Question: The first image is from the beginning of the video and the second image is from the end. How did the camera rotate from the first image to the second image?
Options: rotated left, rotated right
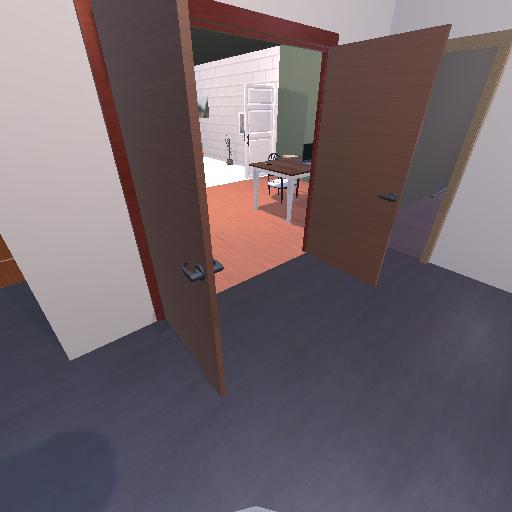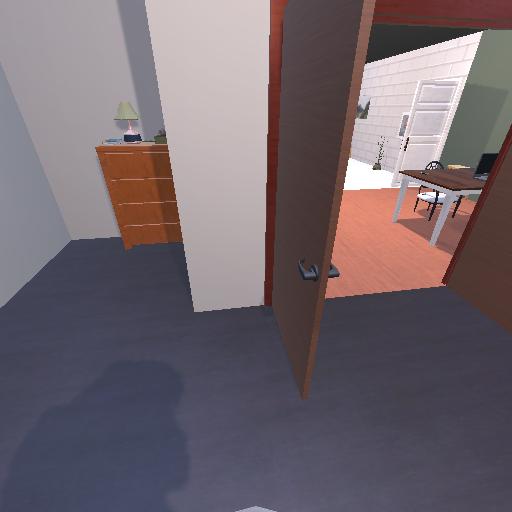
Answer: rotated left